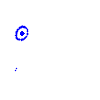
Particle: kaon